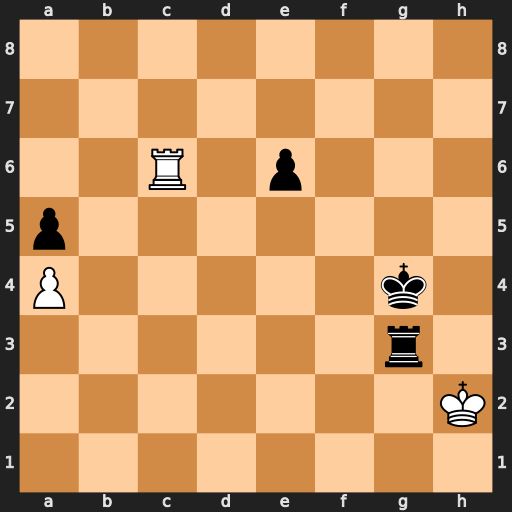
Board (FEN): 8/8/2R1p3/p7/P5k1/6r1/7K/8
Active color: w
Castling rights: -
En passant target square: -
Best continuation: Rc4+ Kf3 Rc3+